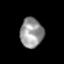
Tissue: prostate
Cell type: T cells
Senescence score: 0.36
Nuclear area (px): 666
Mean DAPI intensity: 152.153